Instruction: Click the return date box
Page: home
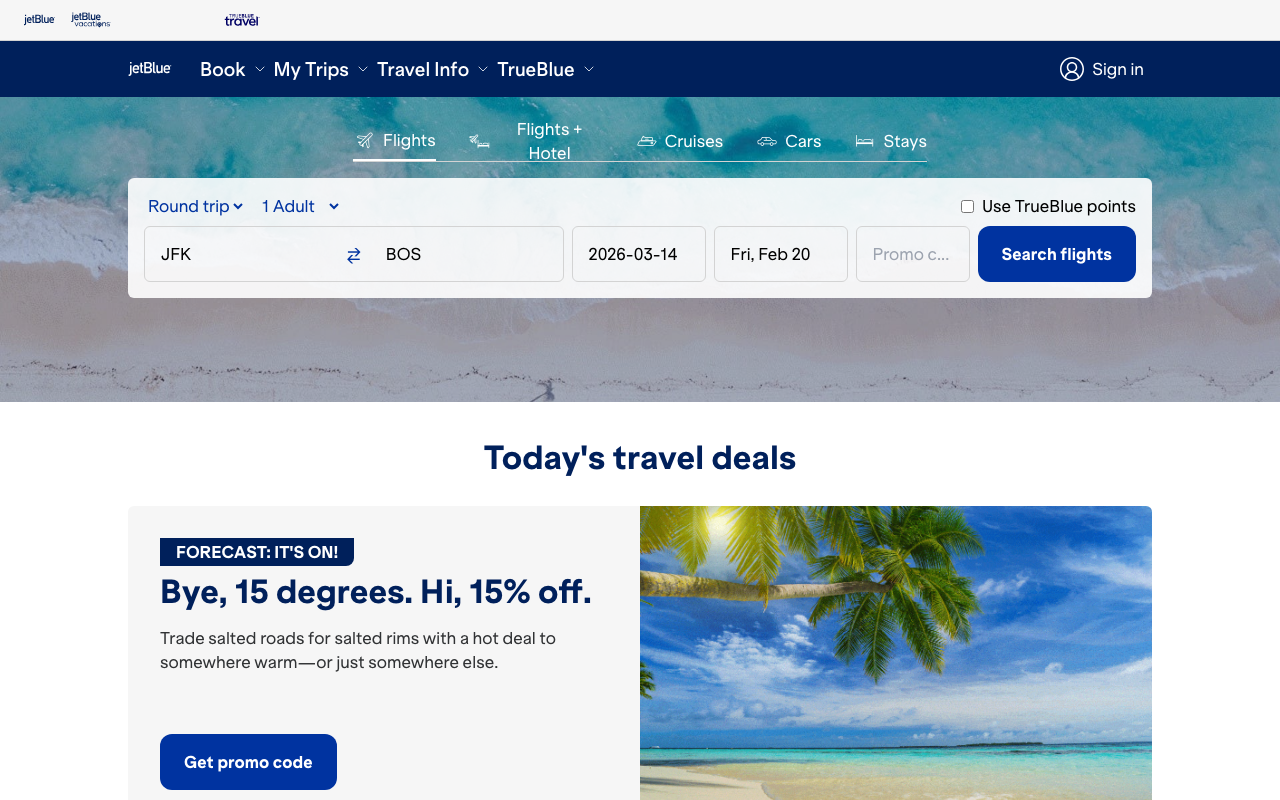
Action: click